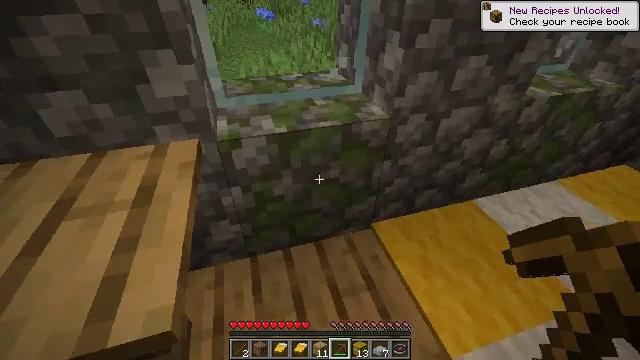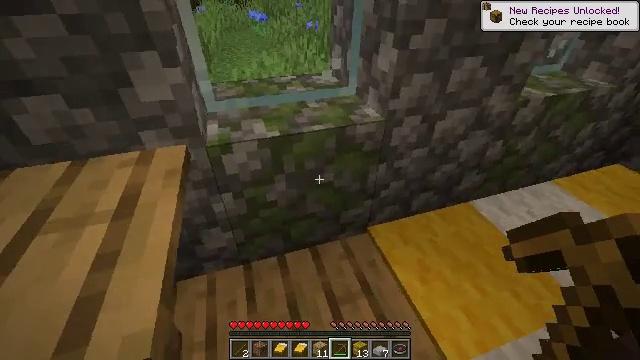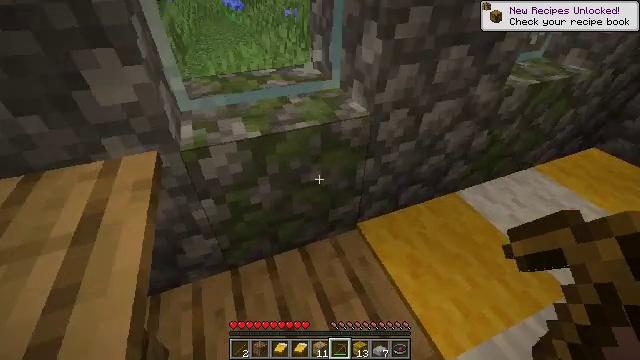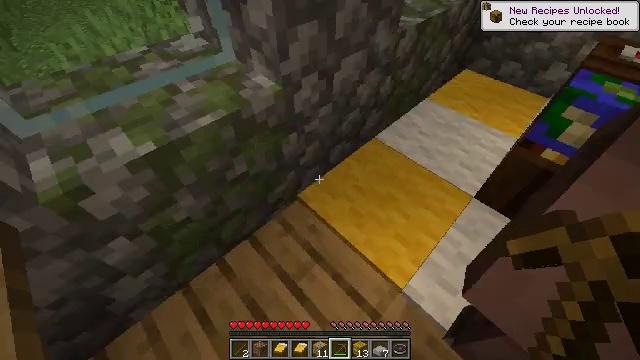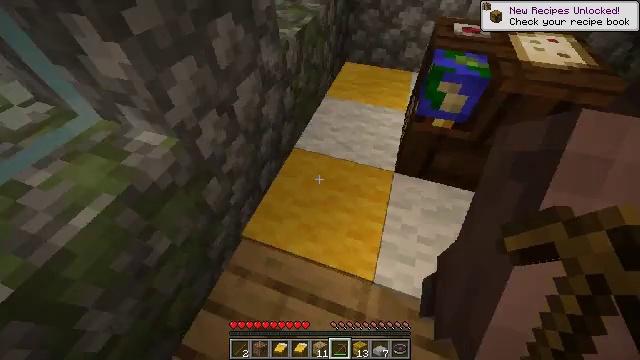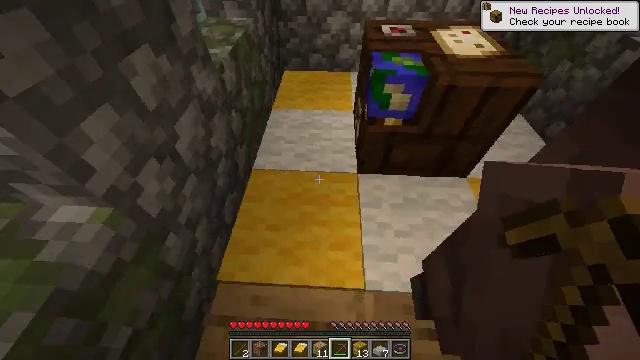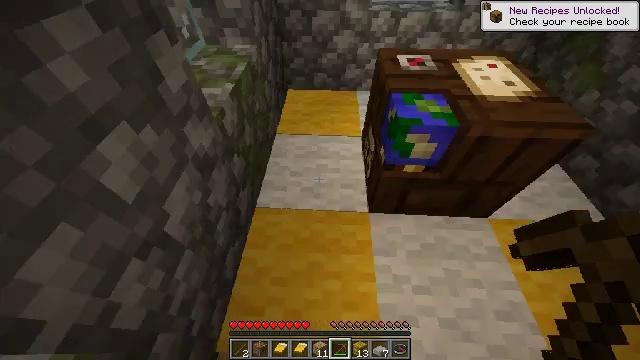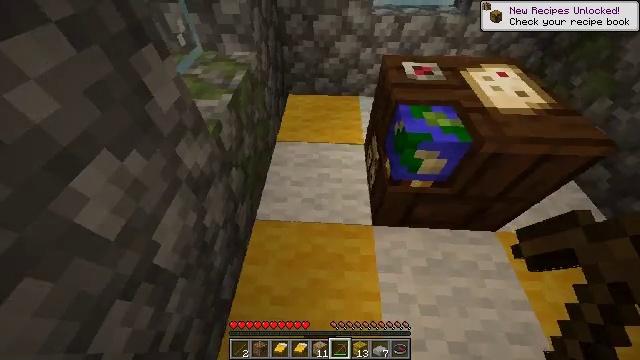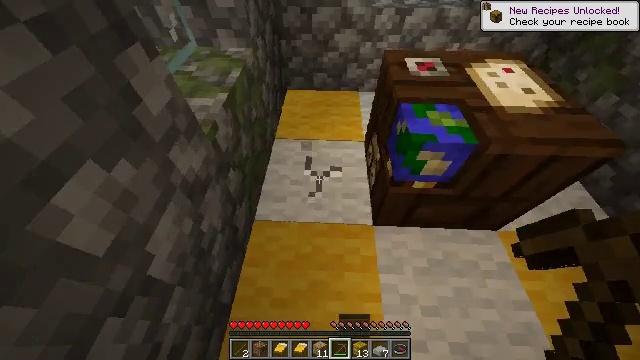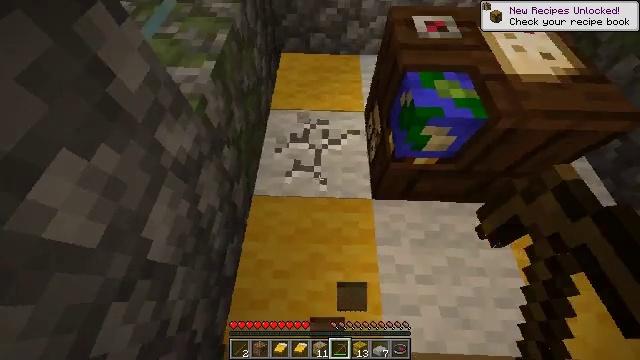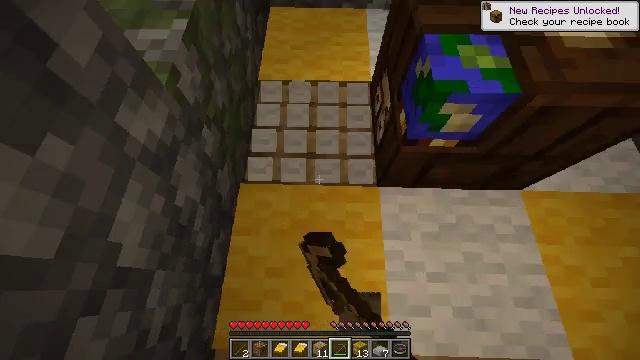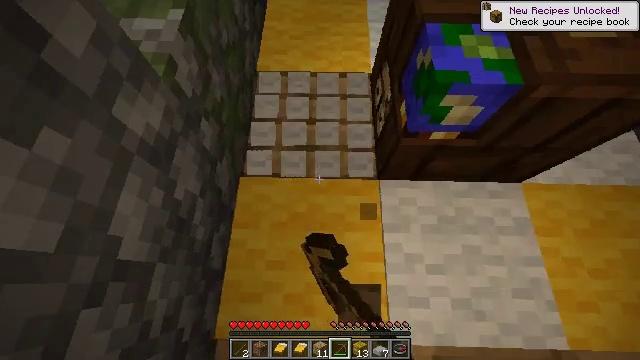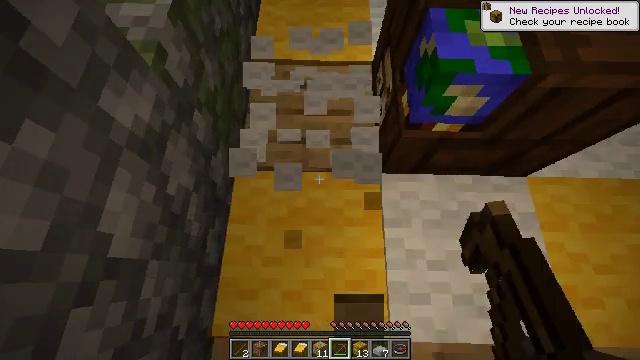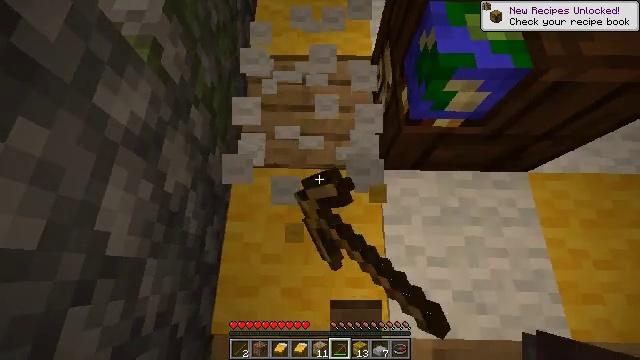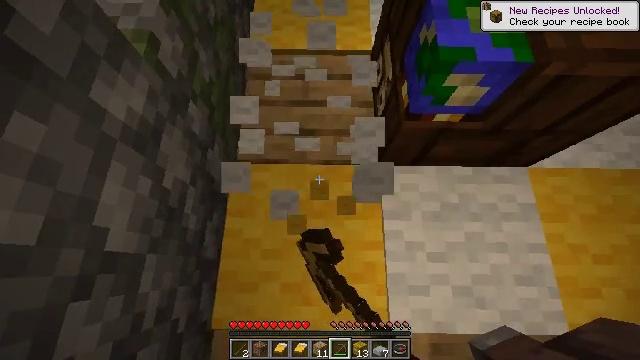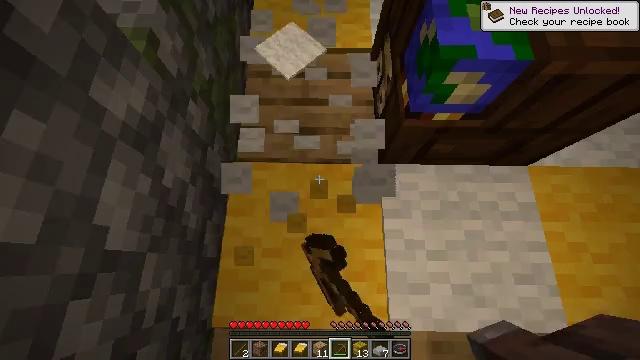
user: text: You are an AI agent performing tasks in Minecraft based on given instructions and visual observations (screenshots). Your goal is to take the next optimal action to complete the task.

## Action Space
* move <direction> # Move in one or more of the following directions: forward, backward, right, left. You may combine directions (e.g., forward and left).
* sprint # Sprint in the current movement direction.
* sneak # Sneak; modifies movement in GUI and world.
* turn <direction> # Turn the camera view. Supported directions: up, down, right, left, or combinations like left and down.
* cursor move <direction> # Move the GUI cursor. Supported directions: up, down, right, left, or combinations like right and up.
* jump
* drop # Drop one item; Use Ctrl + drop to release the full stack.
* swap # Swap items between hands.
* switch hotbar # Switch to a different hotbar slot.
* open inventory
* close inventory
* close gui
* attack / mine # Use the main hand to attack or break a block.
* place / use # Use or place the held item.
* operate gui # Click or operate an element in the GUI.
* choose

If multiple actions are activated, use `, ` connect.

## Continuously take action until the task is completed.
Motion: motion action
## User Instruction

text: Pick up the white carpet.
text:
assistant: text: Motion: turn right
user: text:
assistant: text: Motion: move forward, turn right and down
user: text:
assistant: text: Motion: move forward, turn right and down
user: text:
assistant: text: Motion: move forward, turn right
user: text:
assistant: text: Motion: move forward, turn right
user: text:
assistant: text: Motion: move forward
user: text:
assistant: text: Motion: no_op
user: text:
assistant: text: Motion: turn down, attack / mine
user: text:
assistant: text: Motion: turn down, attack / mine
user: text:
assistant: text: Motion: turn down, attack / mine
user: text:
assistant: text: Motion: turn down, attack / mine
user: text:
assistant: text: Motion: turn down, attack / mine
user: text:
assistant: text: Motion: attack / mine
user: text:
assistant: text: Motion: attack / mine
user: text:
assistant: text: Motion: attack / mine
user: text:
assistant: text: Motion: attack / mine